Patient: sex M, age 60
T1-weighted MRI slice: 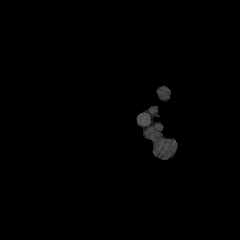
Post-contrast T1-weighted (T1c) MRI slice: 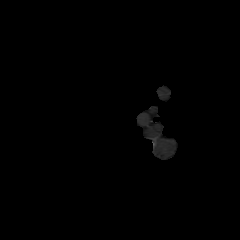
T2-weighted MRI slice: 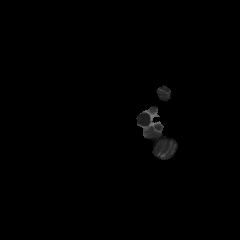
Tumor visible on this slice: no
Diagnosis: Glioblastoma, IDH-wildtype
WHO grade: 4